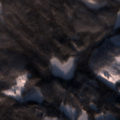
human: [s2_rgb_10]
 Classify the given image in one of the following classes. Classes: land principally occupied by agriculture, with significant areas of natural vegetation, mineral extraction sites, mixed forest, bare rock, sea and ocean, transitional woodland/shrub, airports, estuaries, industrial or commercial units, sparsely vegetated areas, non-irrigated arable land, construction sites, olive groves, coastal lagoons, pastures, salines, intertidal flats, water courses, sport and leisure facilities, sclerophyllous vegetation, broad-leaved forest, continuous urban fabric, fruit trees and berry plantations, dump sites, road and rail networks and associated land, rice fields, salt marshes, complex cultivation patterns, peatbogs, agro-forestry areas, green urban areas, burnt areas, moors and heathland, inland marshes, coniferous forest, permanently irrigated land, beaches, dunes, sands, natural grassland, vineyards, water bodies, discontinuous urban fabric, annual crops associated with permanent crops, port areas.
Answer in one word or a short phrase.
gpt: coniferous forest, mixed forest